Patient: sex M, age 69
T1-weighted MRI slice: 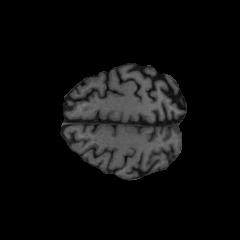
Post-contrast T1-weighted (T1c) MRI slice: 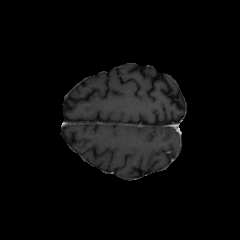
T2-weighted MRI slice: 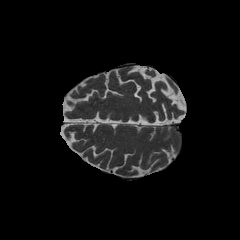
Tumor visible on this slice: no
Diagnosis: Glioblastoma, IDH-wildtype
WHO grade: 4